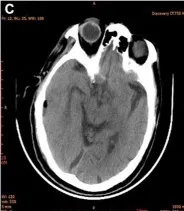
Brain CT before discharge. Cerebral base level.
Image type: radiology (ct)